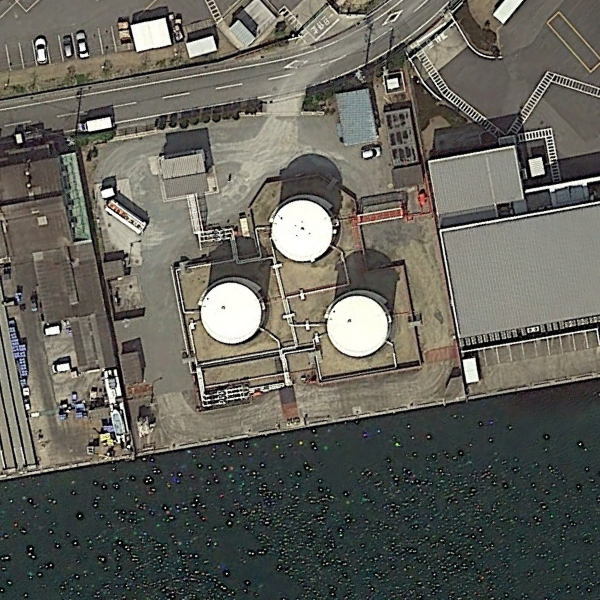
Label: StorageTanks